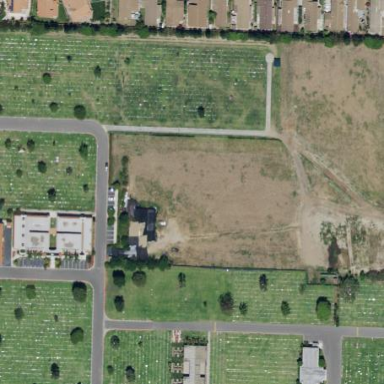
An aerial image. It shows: Cemetery.